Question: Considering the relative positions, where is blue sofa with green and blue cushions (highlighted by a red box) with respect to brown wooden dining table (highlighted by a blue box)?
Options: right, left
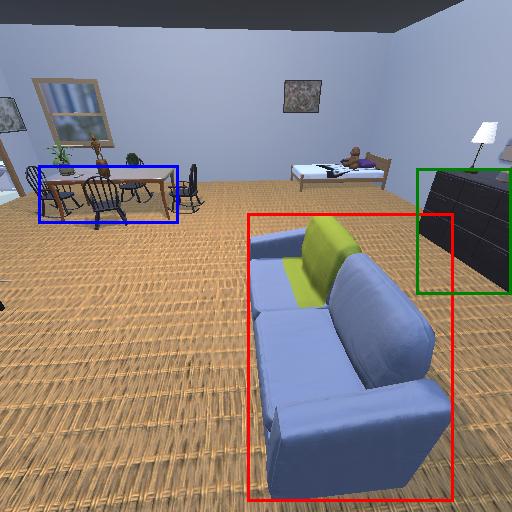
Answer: right